Question: I'm trying to port over paulstretch's signal stretching over to matlab / octave.
<URL>
See workflow i'm following below

I can separate the signals into frequencies, amplitude and phase and join them back using the code below.
'''
freq=[0;0.534974;1.06995;1.60492;2.1399]
amp1=[3.94414e-19;1.20523e-05;5.08643e-06;4.22469e-05;3.04322e-05]
phase=[0;<PHONE>;-1.11534;-2.4926;-2.55601]
a1=[freq,amp1,phase];
t_rebuilt=linspace(0,2*pi,8000);
sigcomb=zeros(1,length(t_rebuilt));
kk=0
for kk=1:1:length(freq) %rebuild signal from collected freq,amplitudes,and phases
sigcomb=sigcomb+a1(kk,2)*cos((a1(kk,1))*t_rebuilt+(a1(kk,3)));
end
normalize=(sigcomb/max(abs(sigcomb))*.8);
wavwrite([normalize'] ,8000,16,strcat('/tmp/test.wav'));
'''
PS: This is just test data, to get an audio signal I would have to use many more data points which would make a mess of the question.
My thought's are to use a for loop to create chopped up 1 second wav files of the new signal no matter how long the file is stretched out for, as this will prevent array size memory issues with larger duration files. Then join them together using another program like sox which I've already figured out.
PS: I'm using octave 3.8.1 which is suppose to be compatible with matlab
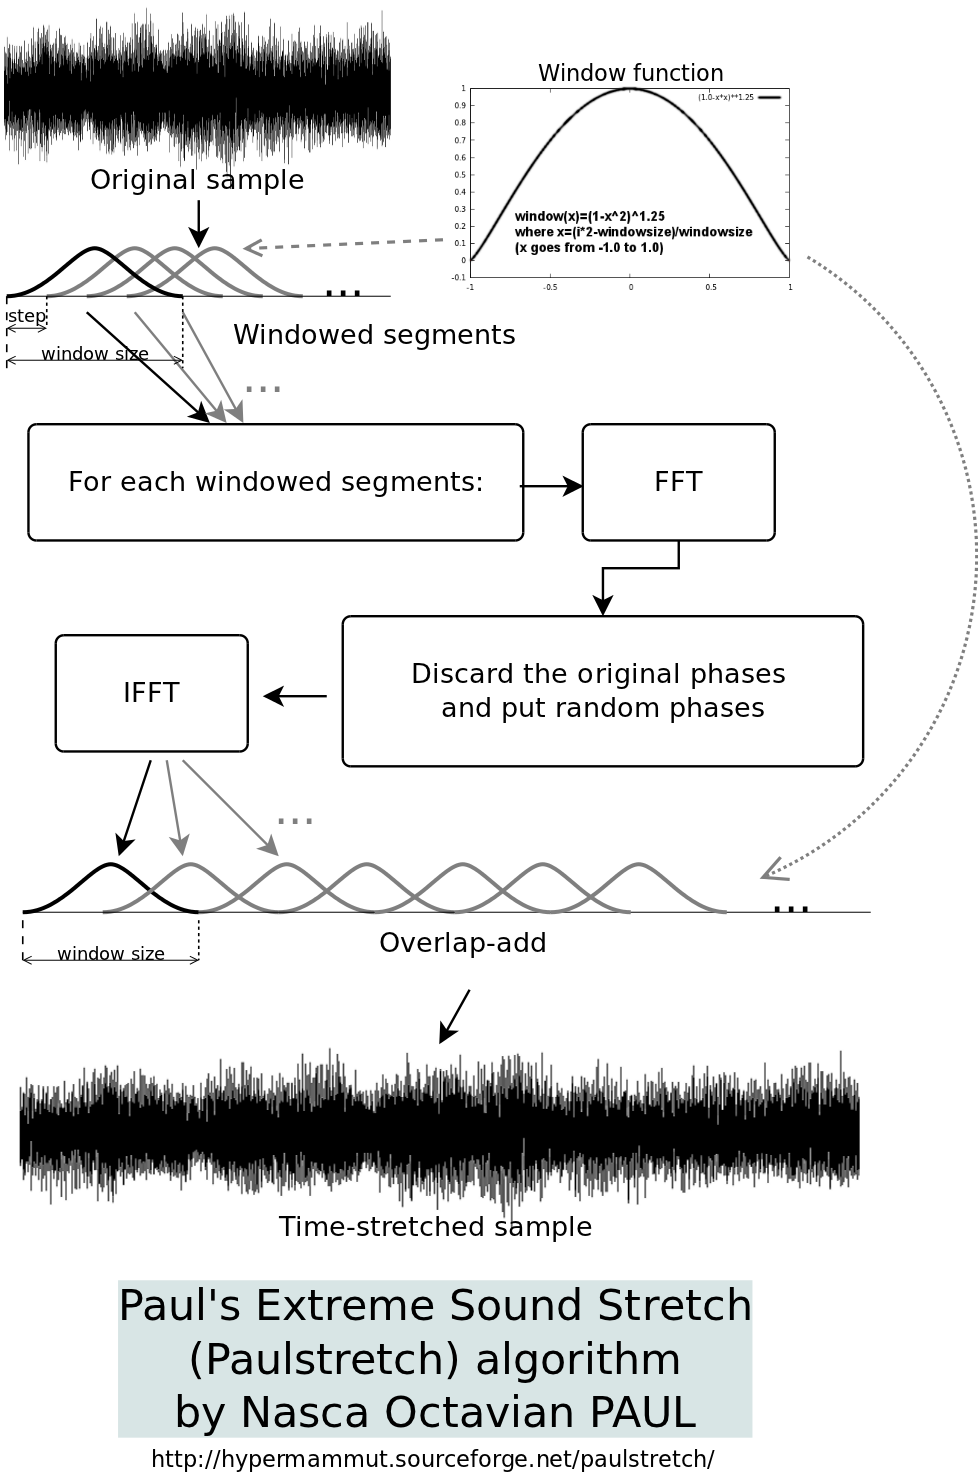
Answer: I've tried to build a version without loops and use the original.ogg from
<URL>
'''
[d, fs, bps] = wavread ("original.wav");
printf ("Input duration = %.2f s
", rows (d)/fs);
stretch = 8;
windowsize = round (0.25 * fs);
step = round ((windowsize/2)/stretch);
## original window
fwin = @(x) (1-x.^2).^1.25;
win = fwin (linspace (-1, 1, windowsize));
#win = hanning (windowsize)';
## build index
ind = (bsxfun (@plus, 1:windowsize, (0:step:(rows(d)-windowsize))'))';
cols_ind = columns(ind);
## Only use left channel
left_seg = d(:,1)(ind);
clear d ind;
## Apply window
left_seg = bsxfun (@times, left_seg, win');
## FFT
fft_left_seg = fft (left_seg);
clear left_seg
#keyboard
## overwrite phases with random phases
fft_rand_phase_left = fft_left_seg.*exp(i*2*pi*rand(size(fft_left_seg)));
clear fft_left_seg;
ifft_left = ifft (fft_rand_phase_left);
clear fft_rand_phase_left;
## window again
ifft_left = bsxfun (@times, real(ifft_left), win');
## restore the windowed segments with half windowsize shift
restore_step = floor(windowsize/2);
ind2 = (bsxfun (@plus, 1:windowsize, (0:restore_step:(restore_step*(cols_ind-1)))'))';
left_stretched = sparse (ind2(:), repmat(1:columns (ind2), rows(ind2), 1)(:), real(ifft_left(:)), ind2(end, end), cols_ind);
clear ind2 ifft_left win;
left_stretched = full (sum (left_stretched, 2));
## normalize
left_stretched = 0.8 * left_stretched./max(left_stretched);
printf ("Output duration = %.2f s
", rows (left_stretched)/fs);
wavwrite (left_stretched, fs, bps, "streched.wav");
system("aplay streched.wav")
'''